Interaction volume radius: 5 \u00c5
Interaction volume height: 25 \u00c5
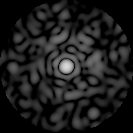
Disorder parameter: 0.8375